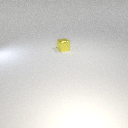
small yellow metal cube